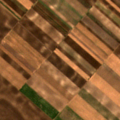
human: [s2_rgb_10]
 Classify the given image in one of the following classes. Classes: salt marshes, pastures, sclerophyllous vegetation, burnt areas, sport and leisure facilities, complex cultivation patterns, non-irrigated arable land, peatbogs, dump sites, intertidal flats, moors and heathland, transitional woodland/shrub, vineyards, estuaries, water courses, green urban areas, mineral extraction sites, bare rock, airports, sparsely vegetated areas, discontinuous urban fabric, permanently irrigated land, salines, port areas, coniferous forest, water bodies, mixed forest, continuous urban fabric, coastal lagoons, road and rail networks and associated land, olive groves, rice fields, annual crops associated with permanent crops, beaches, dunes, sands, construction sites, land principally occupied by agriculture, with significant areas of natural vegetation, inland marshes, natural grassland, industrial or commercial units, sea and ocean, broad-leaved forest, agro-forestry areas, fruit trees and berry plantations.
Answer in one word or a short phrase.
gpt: non-irrigated arable land